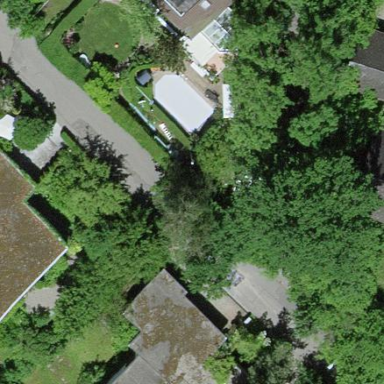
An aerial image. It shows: Garage.